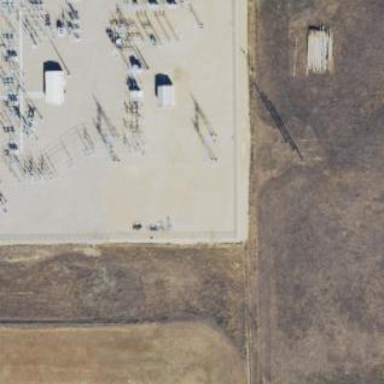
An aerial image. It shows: Transmission substation.